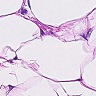
Metastatic tissue present: no